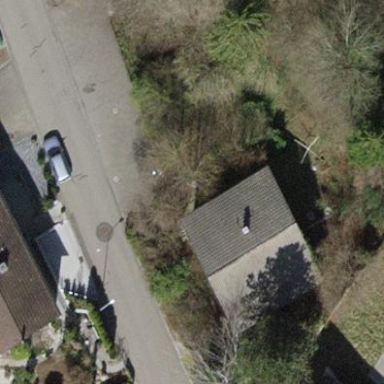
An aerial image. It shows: Garage.